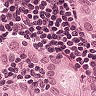
Metastatic tissue present: yes